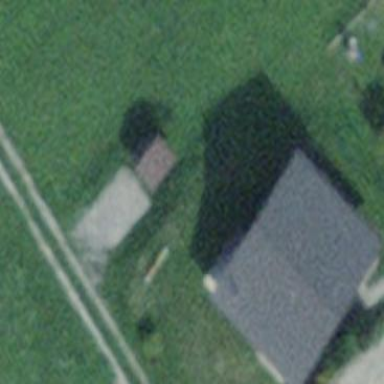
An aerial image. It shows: Simple and straightforward house.